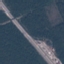
Label: Highway